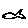
Label: fish